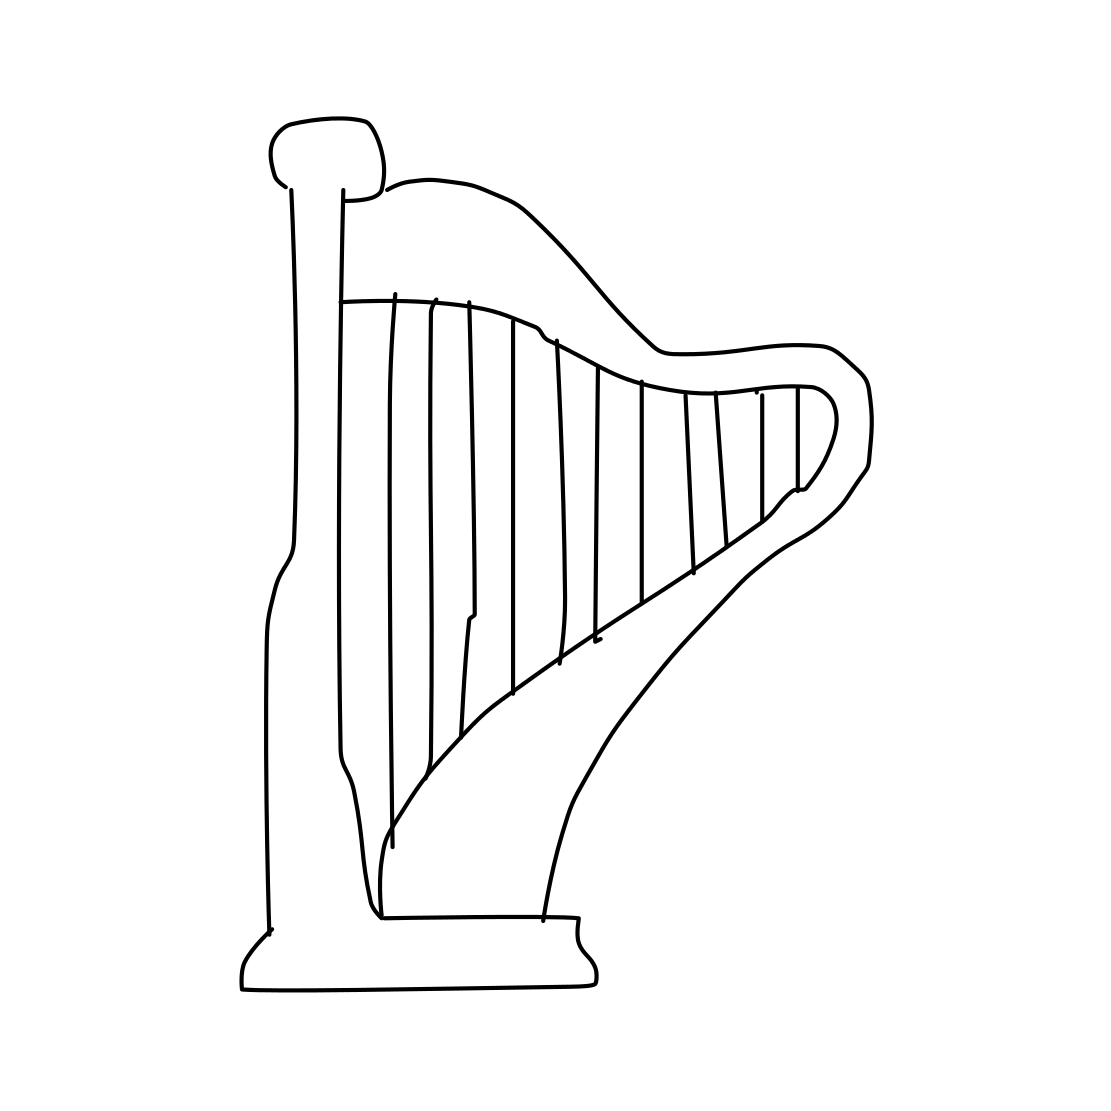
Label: harp